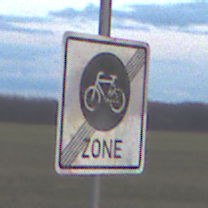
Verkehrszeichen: EndeFahrradzone
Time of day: SunriseSunset
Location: Outdoor (Nature)
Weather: PartlyCloudy
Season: NotSpecified
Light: Natural